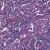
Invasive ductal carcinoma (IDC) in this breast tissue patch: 1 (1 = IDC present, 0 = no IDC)